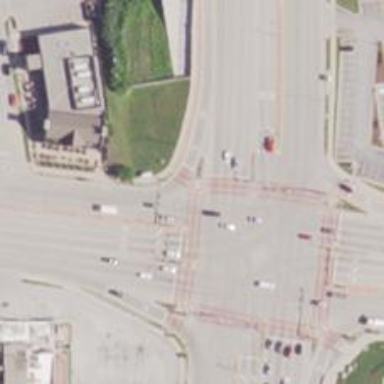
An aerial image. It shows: Footway located on traffic island.